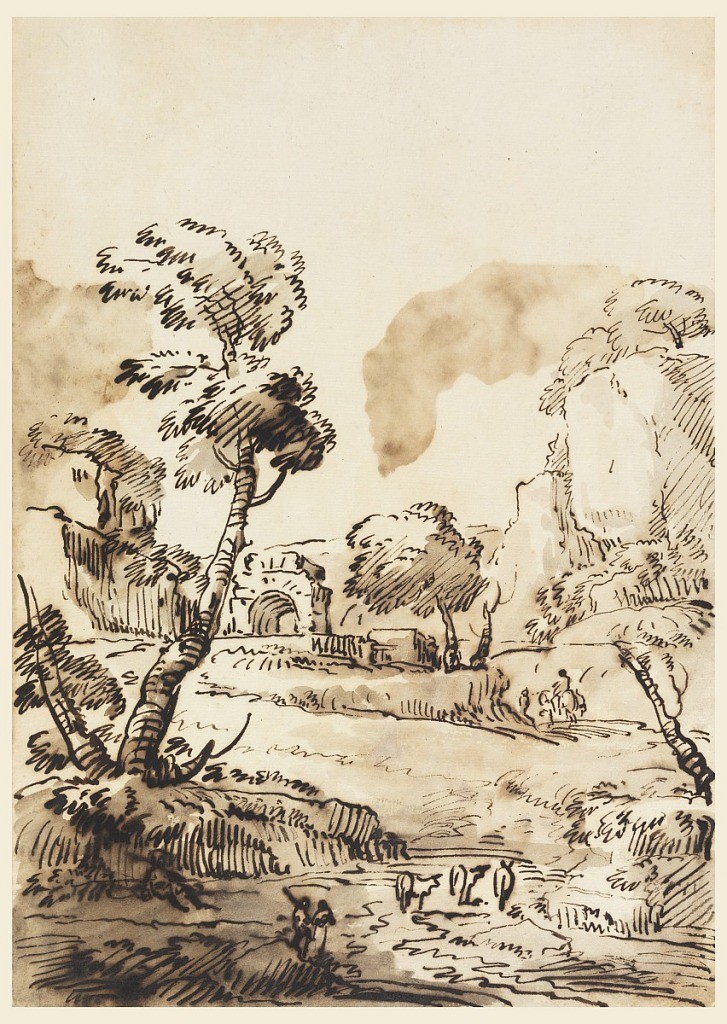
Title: A Pastoral Landscape
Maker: Carlo Marchionni, Italian, 1702–1786
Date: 1760–1780
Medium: Black chalk, pen and ink, brush and watercolor on paper
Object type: Drawing
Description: Rocky countryside with a rider and cows walking on a road towards an arch.